Question: My exe (vb project) when launched takes a minute to show the main form. On investigation, I found the below. It may appear unbelievable but it is happening. Even lot of googling didn't help.
Happens only in exe and not when run from Visual Studio.
Happens only in Released mode.
Happens on all machines. Already happening in production for all users.
Connecting to a different database does not make any difference(Not a data loading issue).
SQL Server profiler shows no activity for that one minute.
Logging revealed that the culprit seems to be the following line:
'''
gfrmMain = New frmMain 'frmMain is a windows form
'''
Further logging revealed that one minute delay happens before InitializeComponent() is called in frmMain constructor.
'''
Public Sub New()
MyBase.New()
'Reached this line after a minute - what???
InitializeComponent()
...
End Sub
'''
Process monitor revealed that there was no registry, file system, network activity for the process. It just sits idle.
Things I have tried:
1. Unchecking optimisations for released mode
2. Removing "MyBase.New()" - did not make any difference
I am clueless what else to try?
Note: Solution is a mix of c# and vb projects. In fact main vb project and rest all c# projects. It started happening few months ago. All was fine until then (launched in few secs).

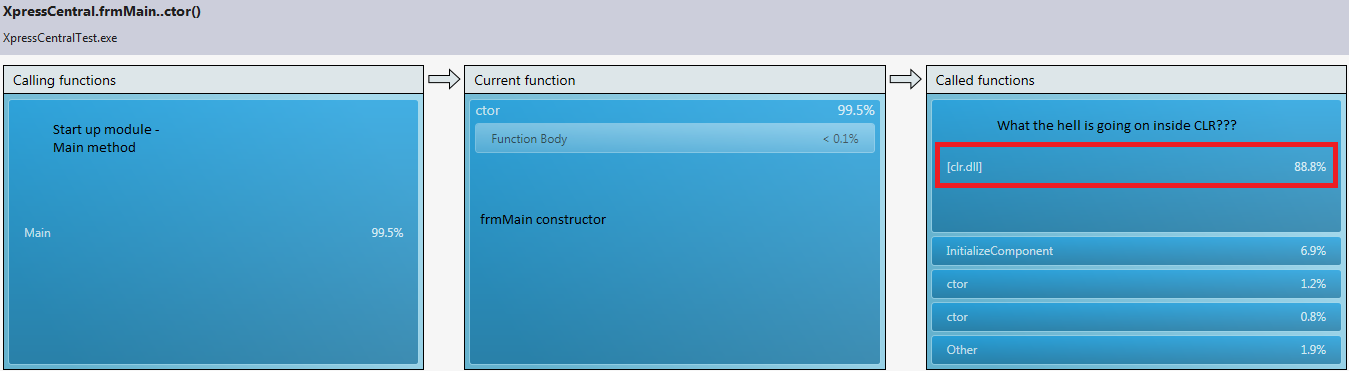
Answer: I had the exact same problem. We found it is .NET 4.5.1. Our application is targeting .net 4.0, but recently 4.5.1 overwrites that. Suddenly one form out of 12 takes 60 seconds to load and uses 300 MB of memory. Try reloading the version of .NET that worked (v4.0 for us) and then stop the auto-update to 4.5.1 via Windows Update (hide the update) and let me know how you go. I also found that turning off Optimizations for Release mode worked - but I decided against going down this path.